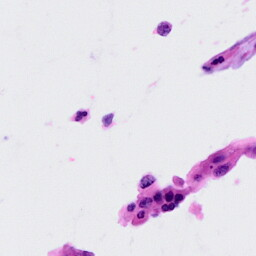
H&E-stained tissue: Cervix